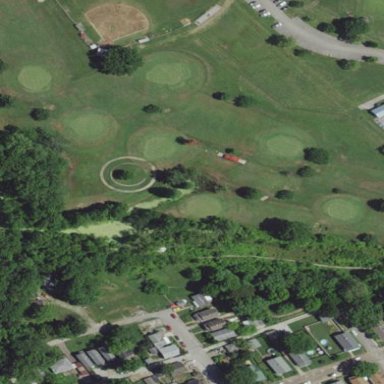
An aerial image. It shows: Golf course.